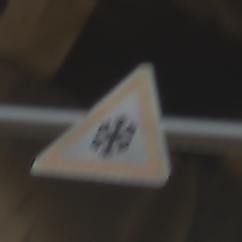
Verkehrszeichen: SchneeOderEisglaette
Umgebung: Roofed, Beach
Tageszeit: Midday
Wetter: Overcast
Licht: Natural
Jahreszeit: NotSpecified
Kontrast: LowContrast